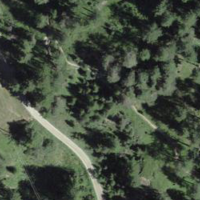
EUNIS habitat code: 43
Species observed at this site:
Cirsium erisithales
Carduus defloratus
Prunella vulgaris
Polyommatus icarus
Arnica montana